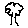
Label: tree